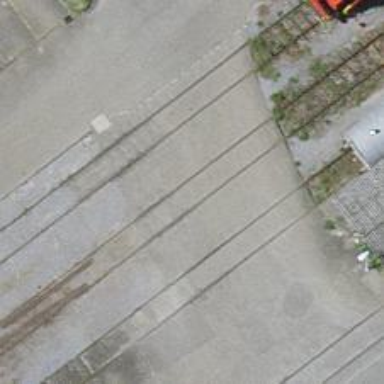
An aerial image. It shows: Railway level crossing.